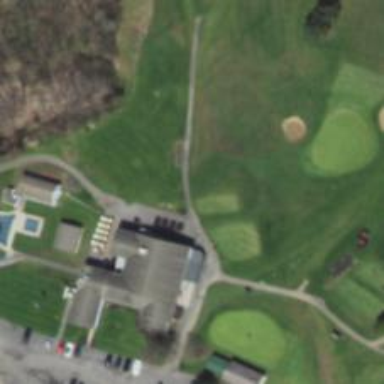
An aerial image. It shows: Grass area designated as golf tee.